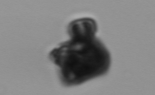
Label: Delphineis